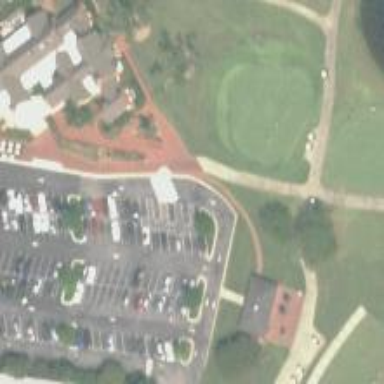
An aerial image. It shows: Path for both roads and golfers.